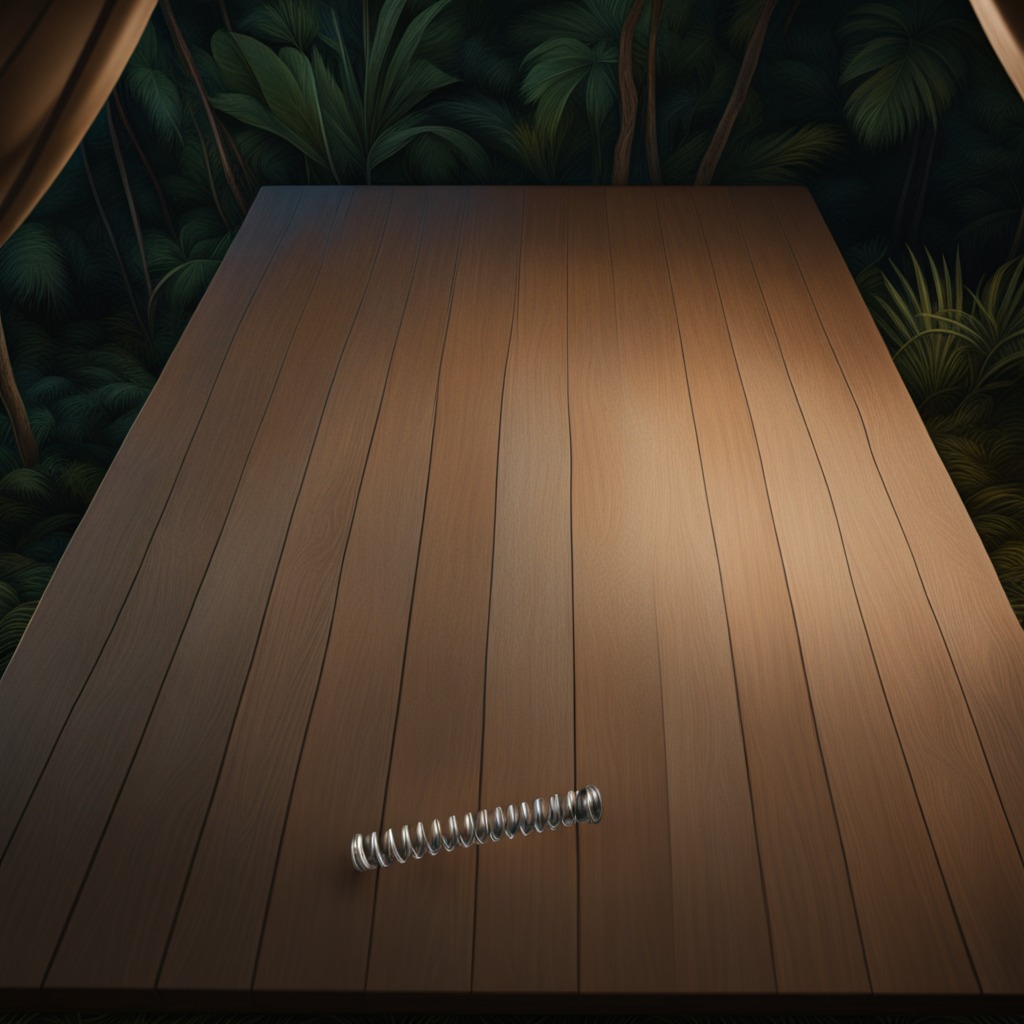
A coiled metal spring is lying on a wooden table inside a jungle field workshop tent at night.